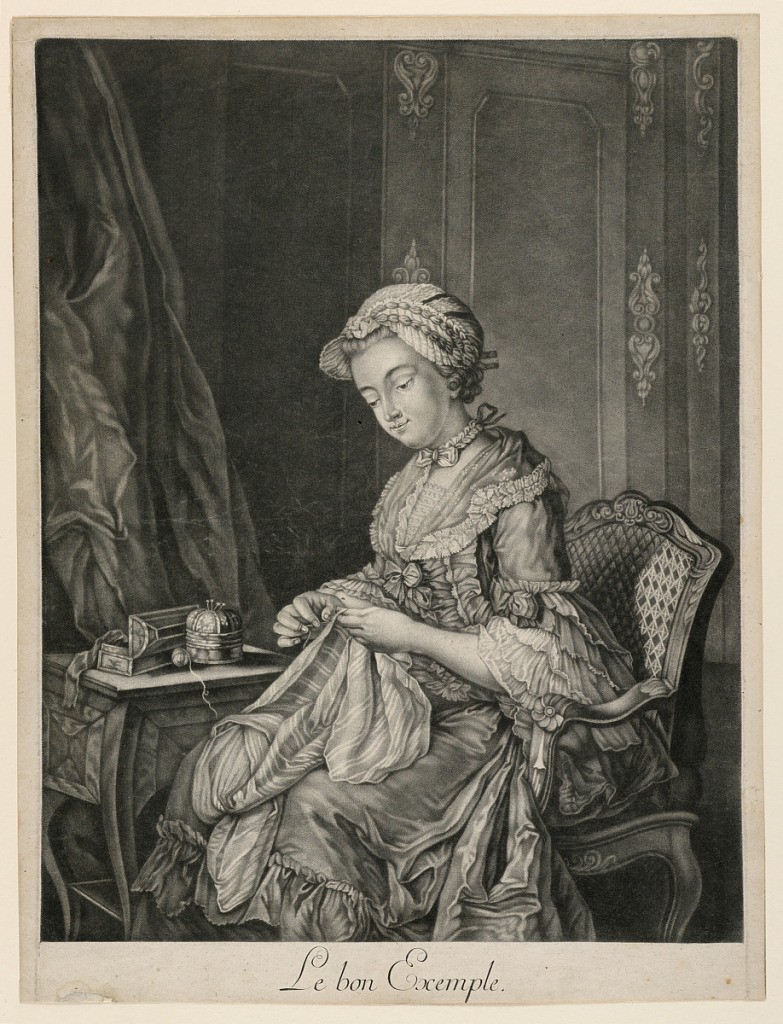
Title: Le Bon Exemple
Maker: Johann Kaspar Heilmann, German, 1718 - 1760
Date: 1876
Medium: Mezzotint on paper
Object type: Print
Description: After a painting. Three quarter length portrait of a seated girl in three-quarter profile facing left. The girl is sewing on a piece of material. At left a small table; drapery behind it. Room-panelling seen in background.